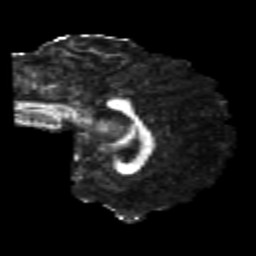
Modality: FA
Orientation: sagittal
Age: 24
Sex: male
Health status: healthy
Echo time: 0.074 s